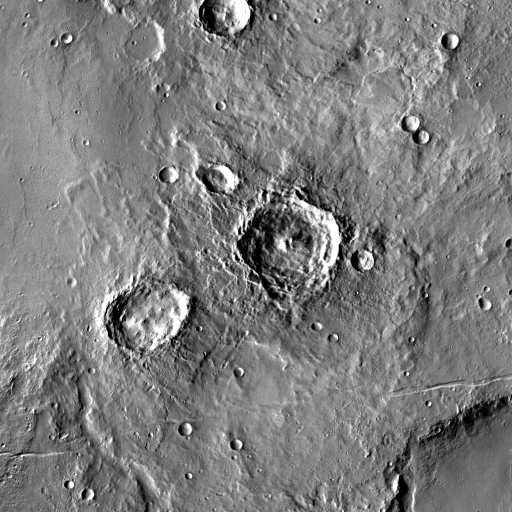
Crater classes present: Background, Other, Layered, Buried, Secondary